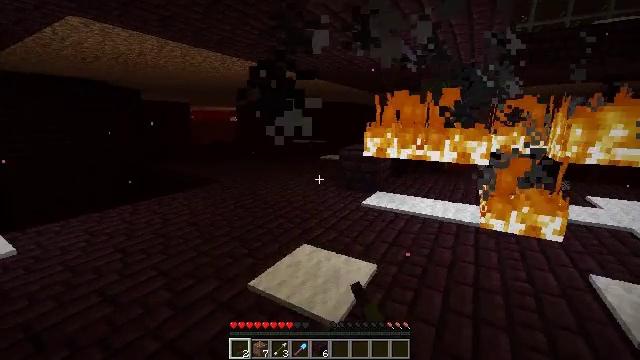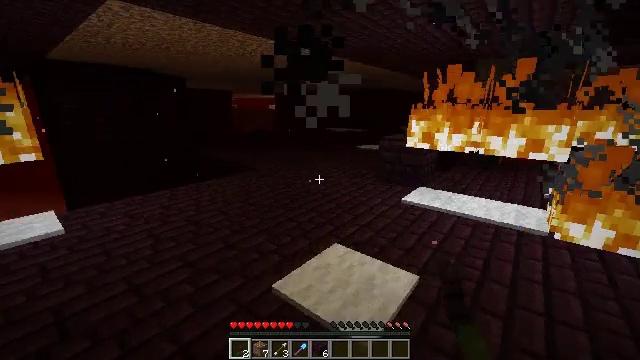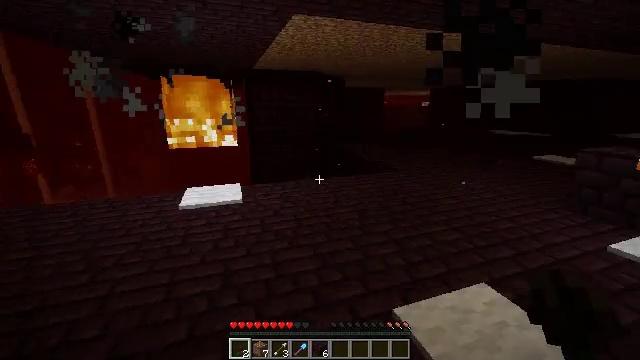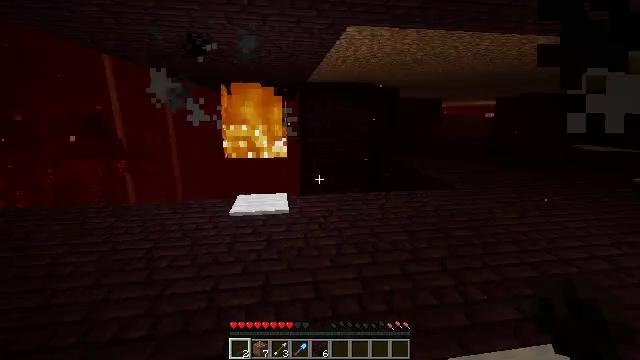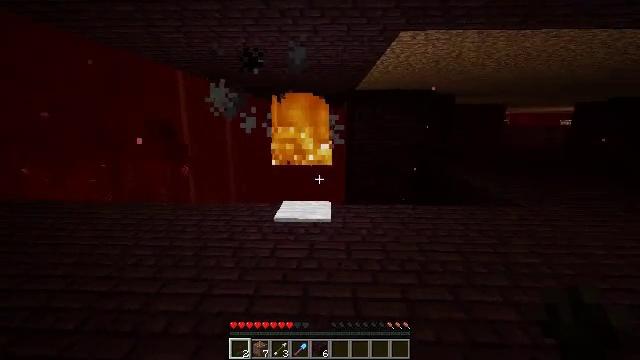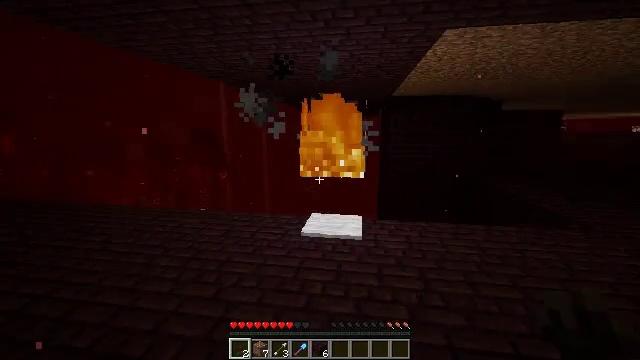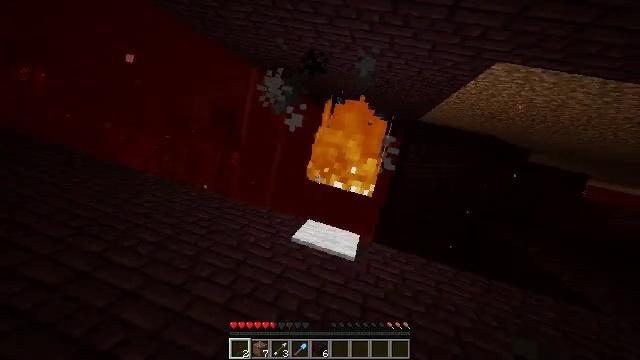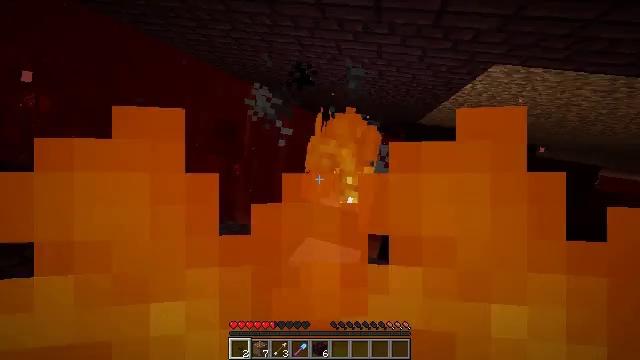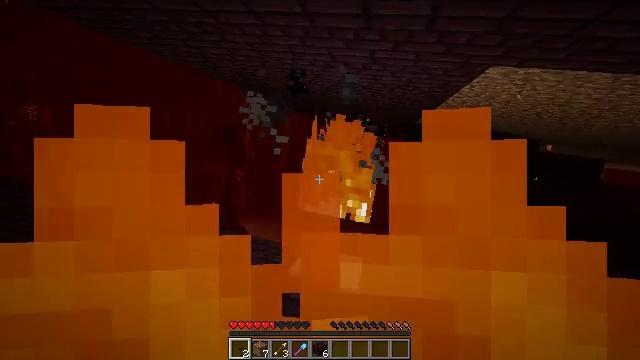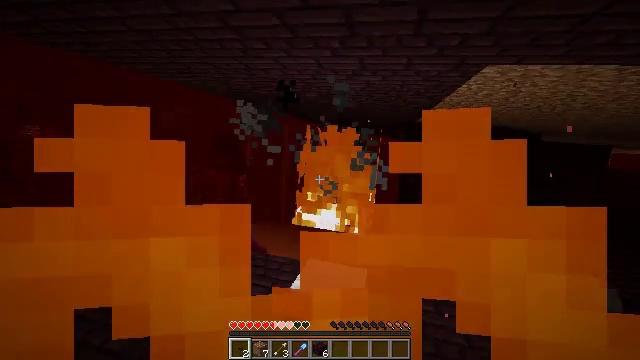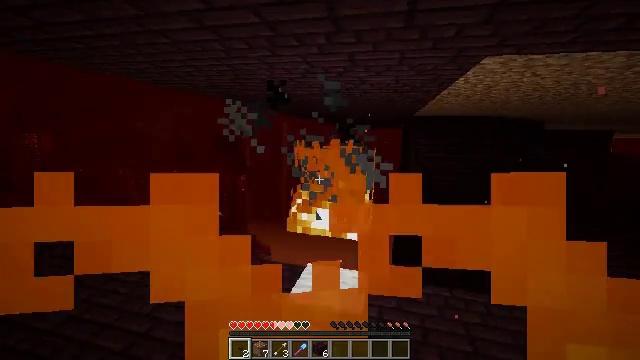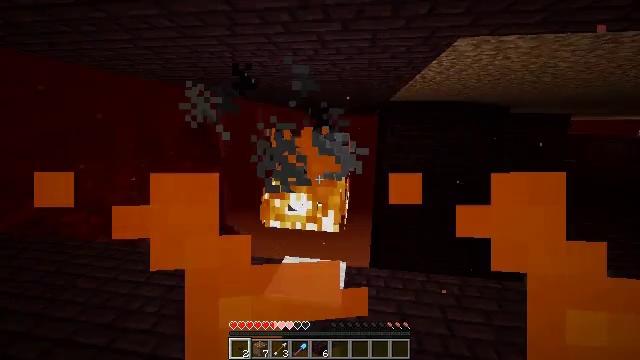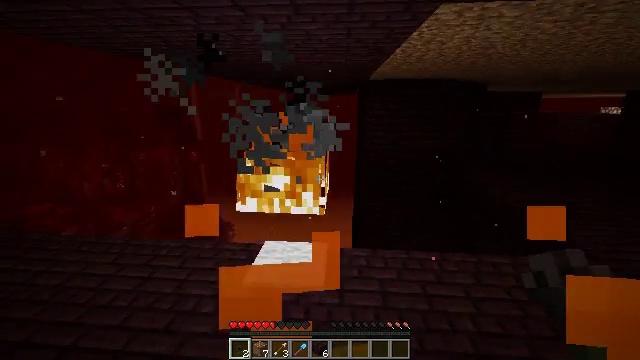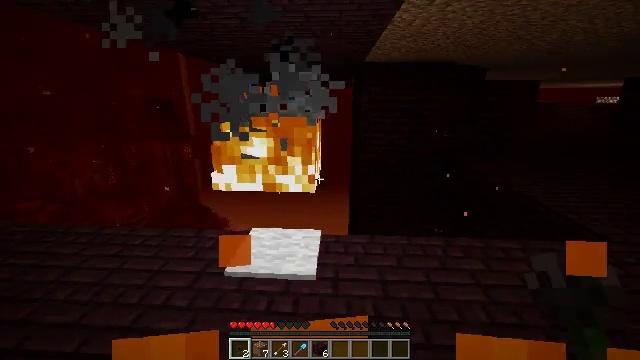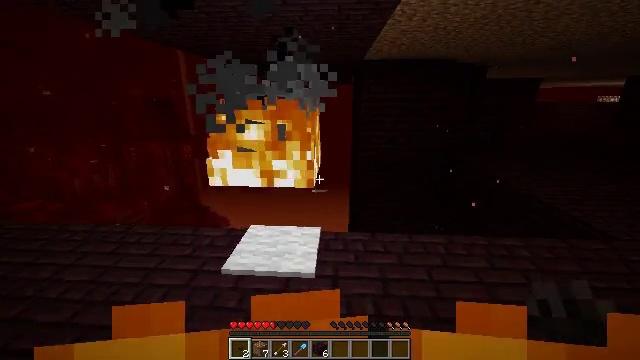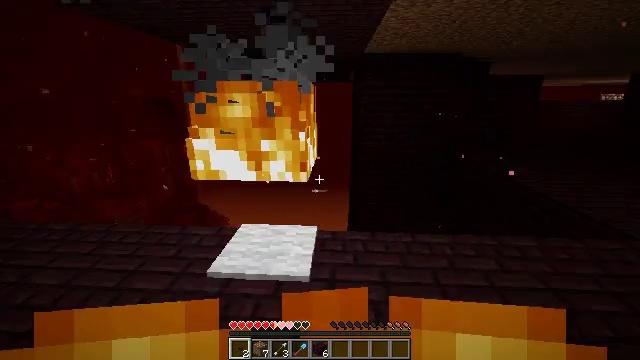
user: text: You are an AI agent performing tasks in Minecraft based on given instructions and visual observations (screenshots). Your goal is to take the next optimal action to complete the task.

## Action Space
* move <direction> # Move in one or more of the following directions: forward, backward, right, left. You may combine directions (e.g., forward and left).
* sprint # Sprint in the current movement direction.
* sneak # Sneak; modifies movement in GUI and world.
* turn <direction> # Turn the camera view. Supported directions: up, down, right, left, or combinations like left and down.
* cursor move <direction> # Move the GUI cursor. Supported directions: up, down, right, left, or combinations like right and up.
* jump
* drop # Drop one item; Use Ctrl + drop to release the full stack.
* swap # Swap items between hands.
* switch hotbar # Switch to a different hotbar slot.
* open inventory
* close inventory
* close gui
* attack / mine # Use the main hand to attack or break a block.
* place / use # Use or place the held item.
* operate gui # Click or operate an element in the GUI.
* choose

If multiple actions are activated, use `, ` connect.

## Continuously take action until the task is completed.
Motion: motion action
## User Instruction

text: Break the fire block.
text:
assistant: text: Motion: move forward, turn left and down
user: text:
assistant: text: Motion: move forward, turn left
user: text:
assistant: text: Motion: move forward, turn left and up
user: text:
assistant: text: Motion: move forward, turn left and up
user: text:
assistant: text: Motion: move forward, turn left and up
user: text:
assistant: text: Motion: move forward, turn left
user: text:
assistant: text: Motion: move forward, turn left
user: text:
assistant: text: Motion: move forward
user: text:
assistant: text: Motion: move forward
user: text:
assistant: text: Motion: move forward
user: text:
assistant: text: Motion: move forward, turn right and down
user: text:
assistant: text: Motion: turn right and down
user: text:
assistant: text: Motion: turn down
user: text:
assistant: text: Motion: attack / mine
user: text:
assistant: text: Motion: attack / mine
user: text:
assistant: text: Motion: turn left
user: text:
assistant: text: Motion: turn left
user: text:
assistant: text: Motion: turn left and up
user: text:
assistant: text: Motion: turn left and up, attack / mine
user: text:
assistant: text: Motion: attack / mine
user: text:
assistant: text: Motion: move back and move right, attack / mine
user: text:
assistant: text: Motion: move back and move right, attack / mine
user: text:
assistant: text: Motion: move back and move right, turn left and down
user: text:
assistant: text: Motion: move back and move right, turn left and down
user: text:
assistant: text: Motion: move back and move right, turn left and down
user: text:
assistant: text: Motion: move back and move right, turn left
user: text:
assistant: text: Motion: move back, turn left and down
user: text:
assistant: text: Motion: move back, turn left
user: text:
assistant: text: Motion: turn left and up
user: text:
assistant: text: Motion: turn left and up